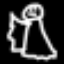
Label: angel